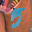
Label: 5